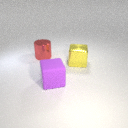
large red metal cylinder to the left of large yellow metal cube